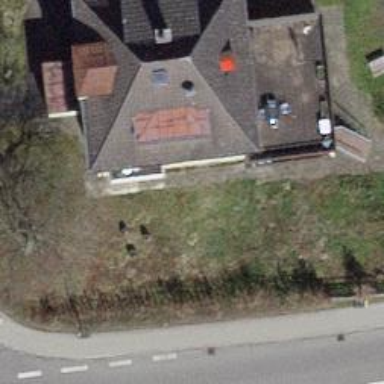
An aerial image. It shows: Hipped roof on apartment building.